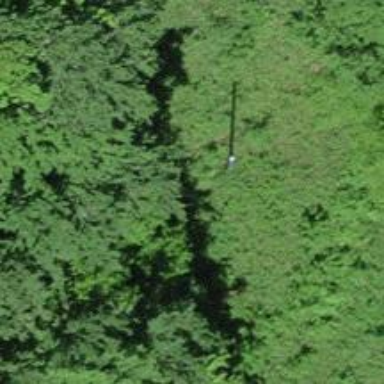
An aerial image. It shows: Power pole.